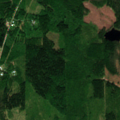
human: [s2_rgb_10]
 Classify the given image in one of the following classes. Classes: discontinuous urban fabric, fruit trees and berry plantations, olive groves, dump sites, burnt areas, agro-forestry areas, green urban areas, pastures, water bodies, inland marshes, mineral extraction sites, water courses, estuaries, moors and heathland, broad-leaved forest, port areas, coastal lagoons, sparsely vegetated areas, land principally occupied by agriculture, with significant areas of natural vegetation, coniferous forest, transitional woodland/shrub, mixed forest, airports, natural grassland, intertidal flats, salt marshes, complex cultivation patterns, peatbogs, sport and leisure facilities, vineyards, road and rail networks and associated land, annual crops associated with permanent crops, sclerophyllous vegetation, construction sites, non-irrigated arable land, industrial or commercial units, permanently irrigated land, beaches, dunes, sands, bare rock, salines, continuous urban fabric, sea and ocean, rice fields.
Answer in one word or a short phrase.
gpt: broad-leaved forest, coniferous forest, mixed forest, transitional woodland/shrub